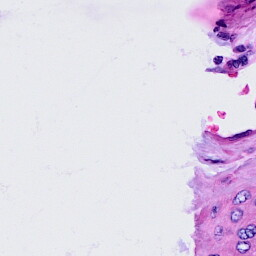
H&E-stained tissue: Cervix